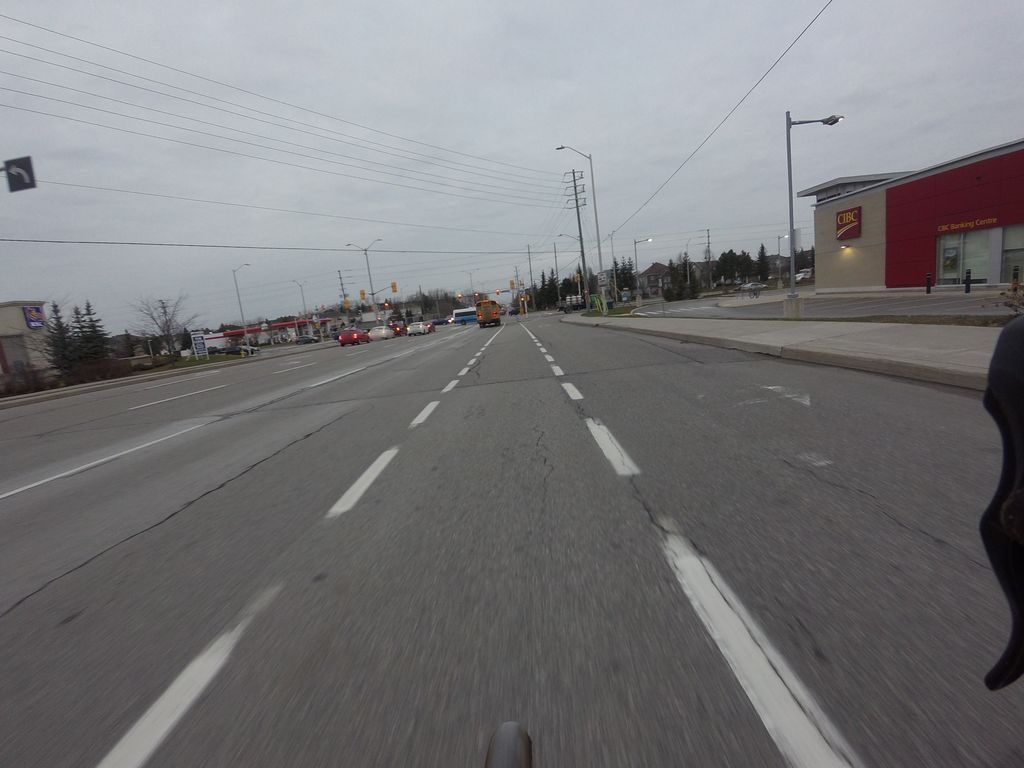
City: ottawa-gatineau